Field crop: tomato
Growth stage: 1
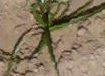
Species: cyperus